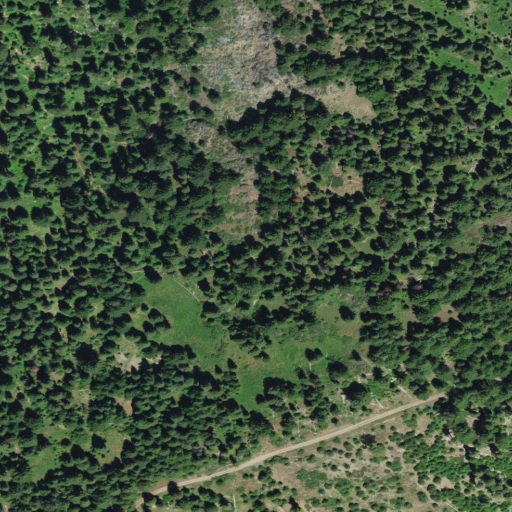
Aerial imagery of ridge(s) in Oregon named Yellowjacket Ridge containing evergreen forest, open development, grassland, shrub, and low intensity development